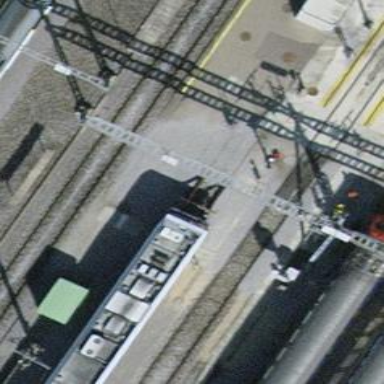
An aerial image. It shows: Railway buffer stop.